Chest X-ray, AP view. Patient: 33 years old, sex M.
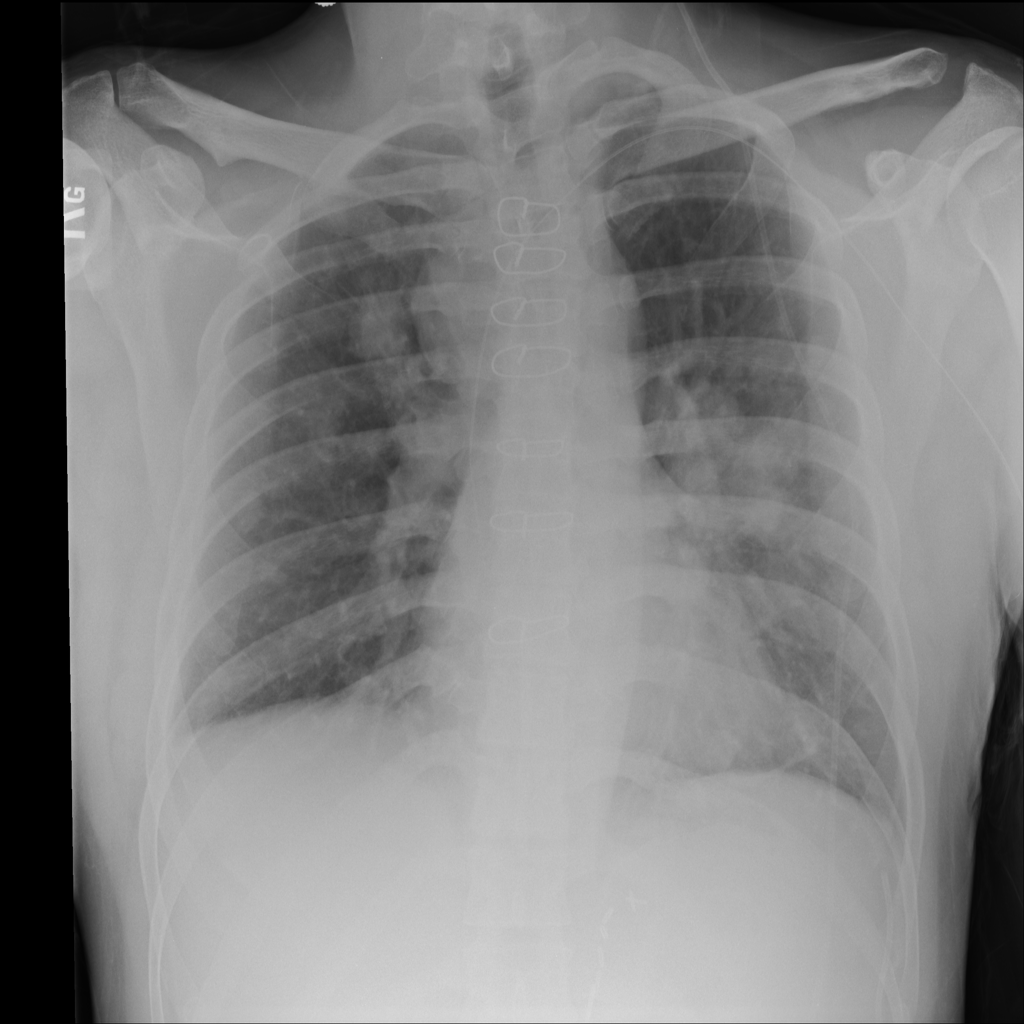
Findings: Mass